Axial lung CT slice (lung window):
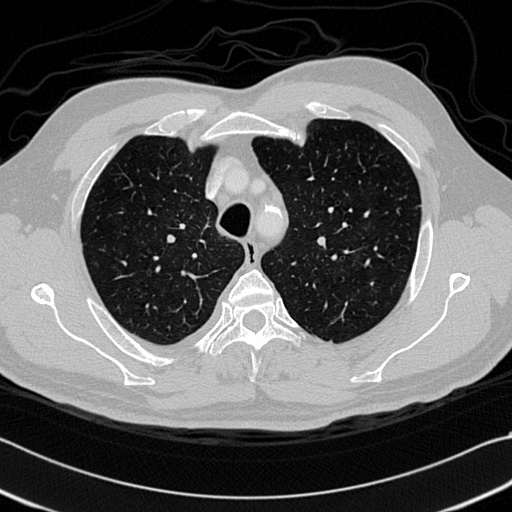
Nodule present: no